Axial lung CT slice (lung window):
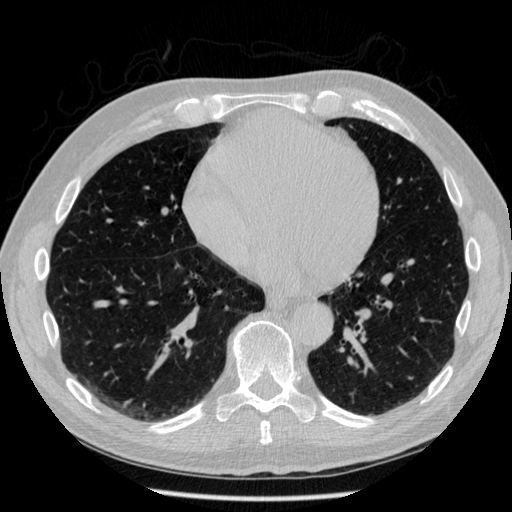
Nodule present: no